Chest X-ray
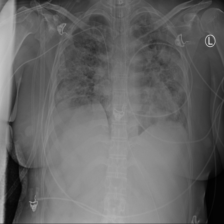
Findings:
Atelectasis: negative
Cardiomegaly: negative
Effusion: negative
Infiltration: negative
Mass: negative
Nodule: negative
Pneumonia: negative
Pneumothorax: negative
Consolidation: positive
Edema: negative
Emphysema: negative
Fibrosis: negative
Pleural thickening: negative
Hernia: negative